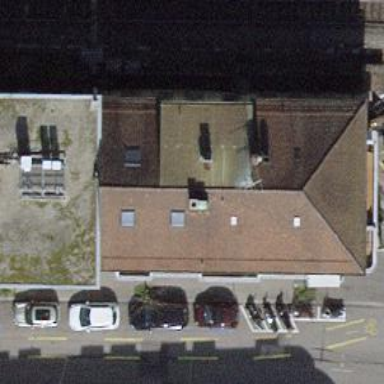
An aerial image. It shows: Restaurant.